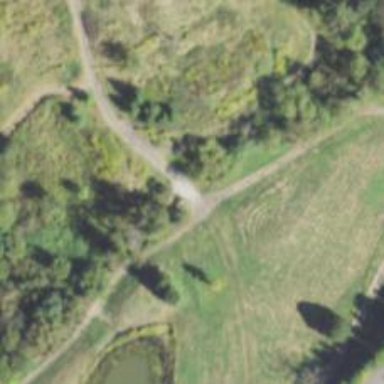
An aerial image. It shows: Path on bridge designed for golf carts.